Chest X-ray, PA view. Patient: 57 years old, sex M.
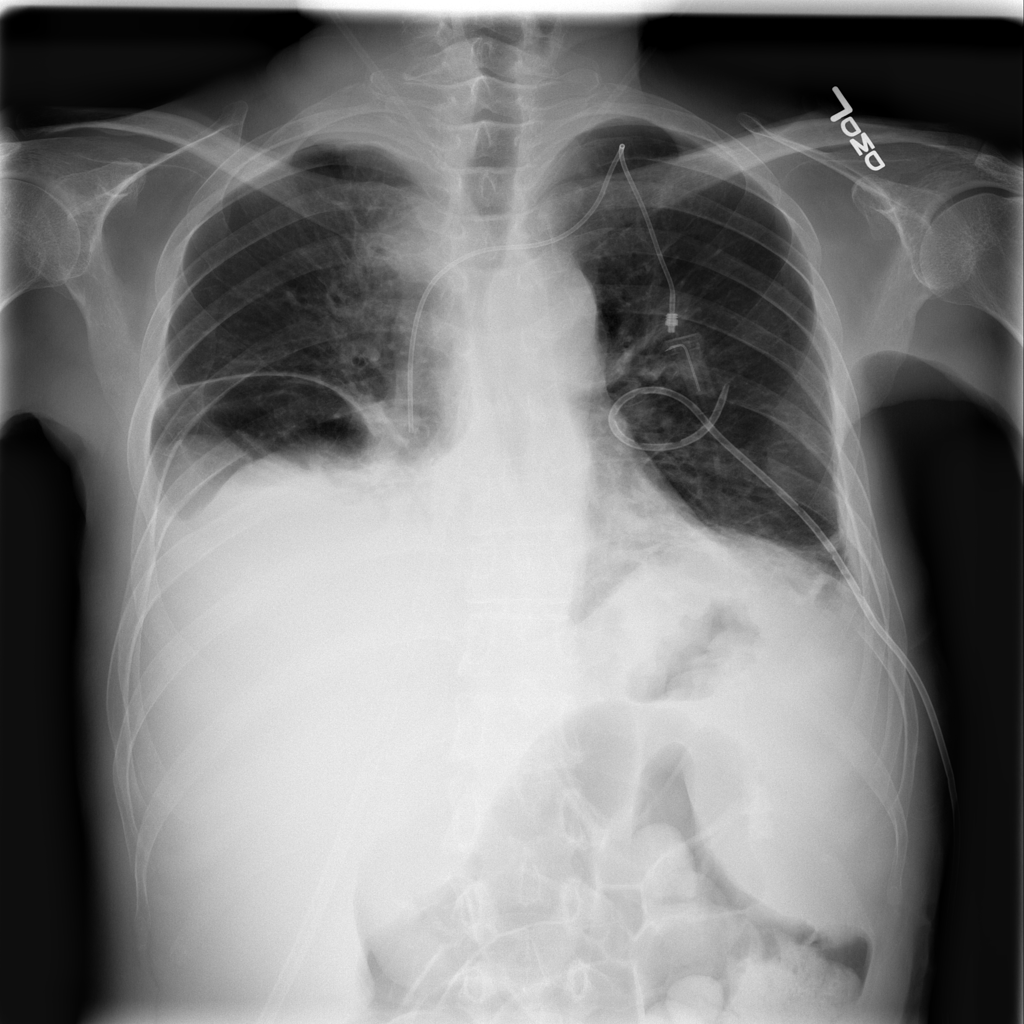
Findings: Effusion